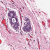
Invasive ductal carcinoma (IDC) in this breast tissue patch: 0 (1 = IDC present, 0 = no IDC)